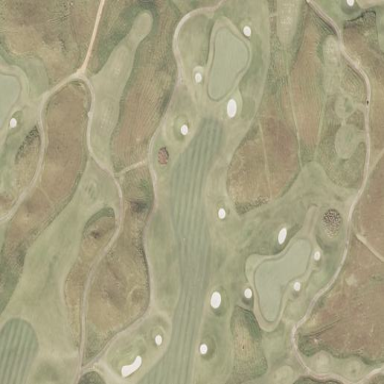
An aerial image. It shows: Grassy area designated as golf fairway.